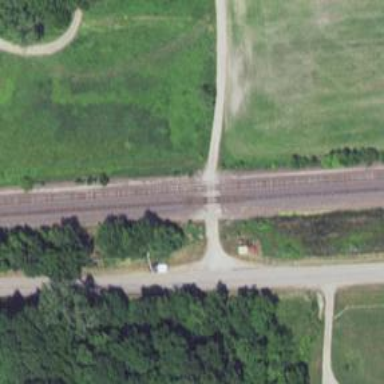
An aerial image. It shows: Railway level crossing.